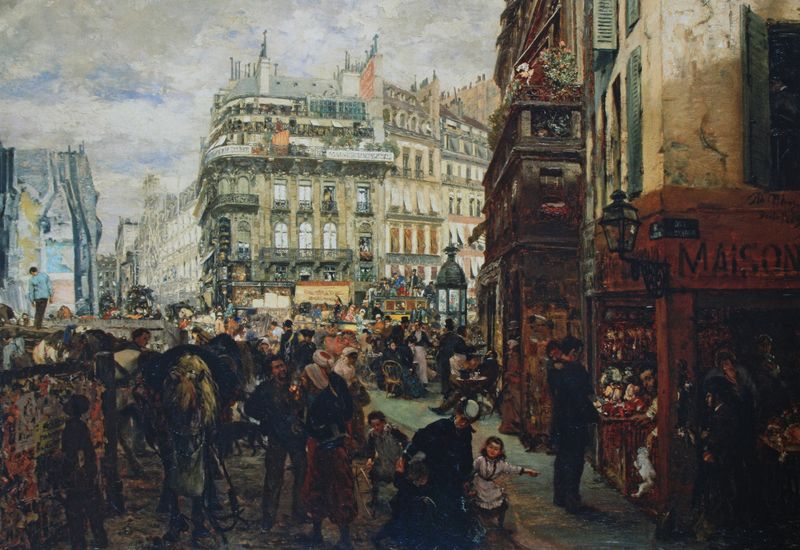
Titel: Pariser Wochentag
Künstler: Adolph Menzel
Standort: Düsseldorf
Institution: Museum Kunst Palast
Schlagwörter: blau, gemälde, himmel, mann, schatten, weiß, wolken, frauen, gelb, impressionismus, menschen, stadt, braun, cafe, damen, fenster, frankreich, frau, grau, hut, lampe, laterne, männer, paris, schaufenster, schwarz, strasse, strassenszene, dach, gebäude, haus, rot, wolke, herren, malerei, masse, menge, bild, öl, häuser, pastos, sonne, realismus, familie, kind, fensterläden, handel, kamine, kinder, pferd, pferde, schornstein, gemüse, balkon, ecke, fassade, fassaden, geschäft, passanten, dächer, schornsteine, farbe, tag, geschäfte, laden, läden, markt, platz, treiben, balkone, schild, fensterladen, verkauf, verkäufer, bürgersteig, bedeckt, viele, gross, gehweg, menschenmasse, kiosk, litfasssäule, menschenmenge, viel, leben, esse, spaziergänger, london, turban, familien, strassenecke, araber, boulevard, hausdach, maisonette, buden, marktstände, trubel, großstadt, maison, eckansicht, waren, bude, türken, lärm, menshen, stadthäuser, stadtleben, auslagen, shop, litfassäule, telefonzelle, wolklen, litwaßsäule, litwassäule, cafés